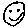
Label: smiley face